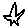
Label: star